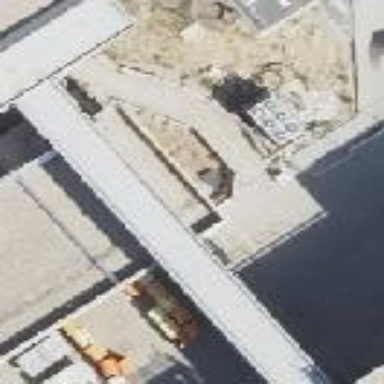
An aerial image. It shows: Hospital building.